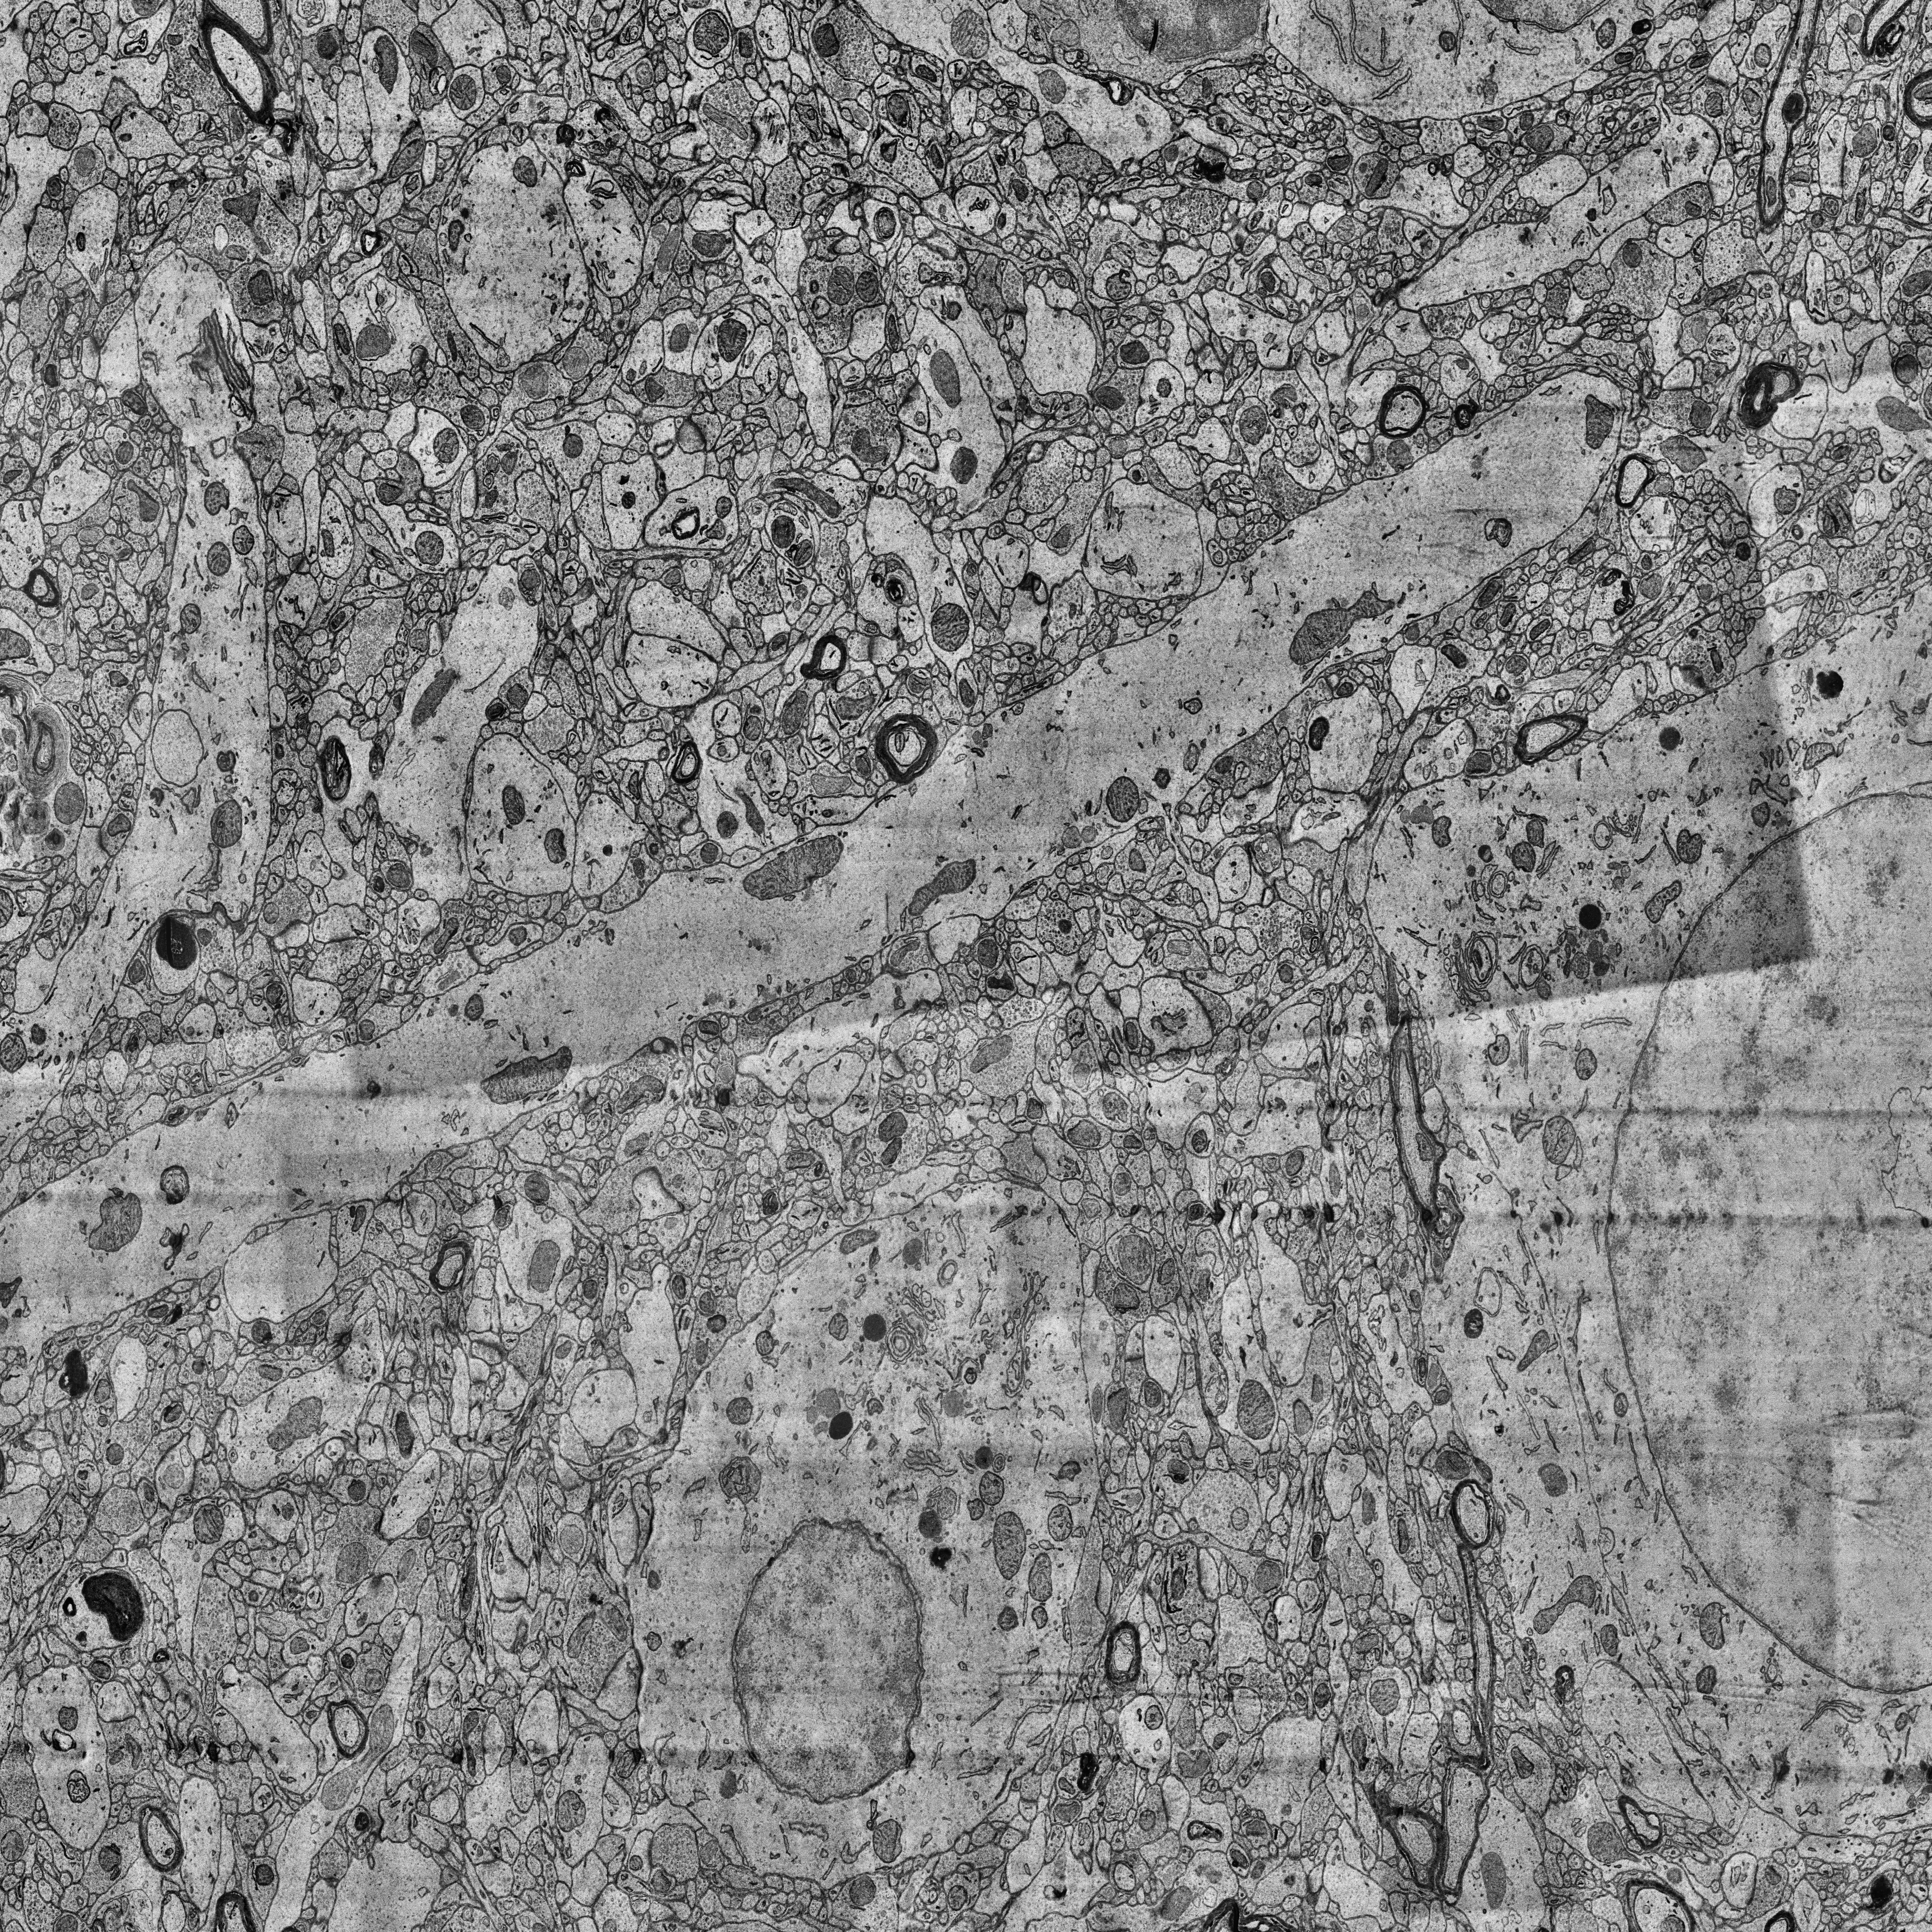
Electron microscopy slice of human cortex tissue
Slice depth (z): 337
Mitochondria instances in slice: 422